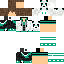
A male human skin with medium skin, wearing brown long hair dressed in a blue hoodie and black pants, featuring a closed mouth.